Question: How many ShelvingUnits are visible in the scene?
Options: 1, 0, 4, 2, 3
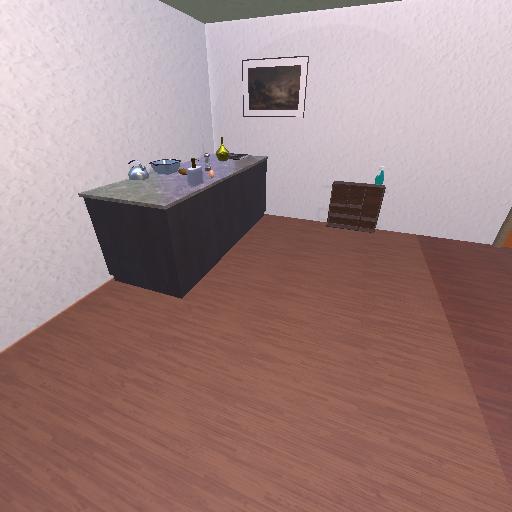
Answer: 1